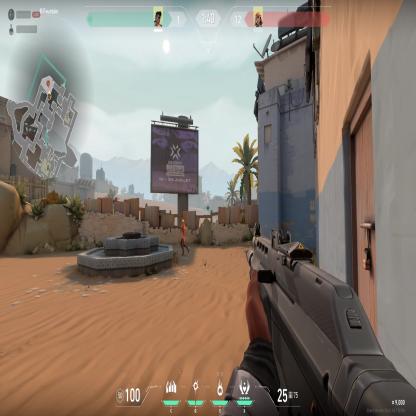
Label: enemy